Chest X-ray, AP view. Patient: 46 years old, sex M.
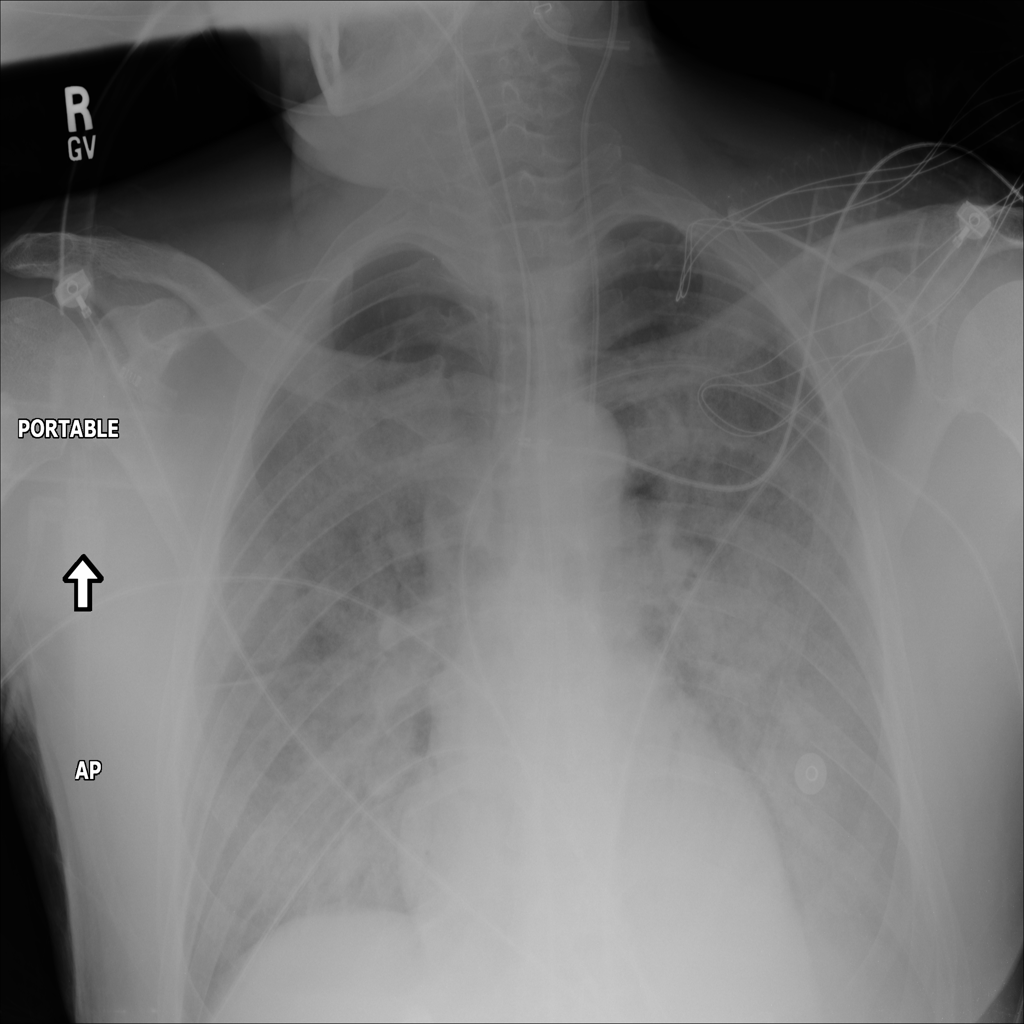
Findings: Infiltration